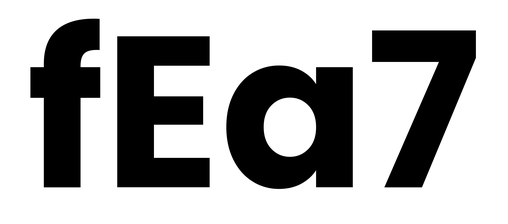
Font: Poppins-Bold